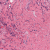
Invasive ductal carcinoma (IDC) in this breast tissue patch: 0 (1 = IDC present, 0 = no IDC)